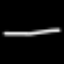
Label: line